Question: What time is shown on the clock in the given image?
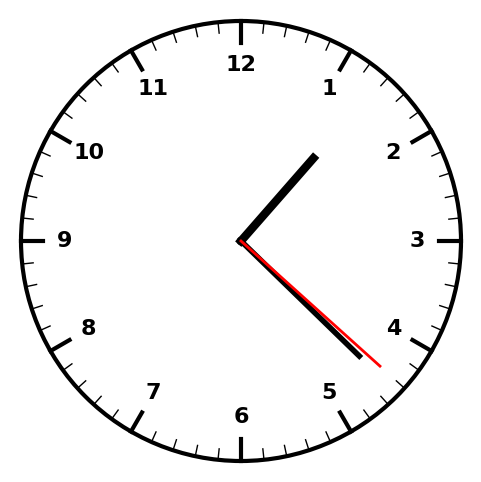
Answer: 01:22:22